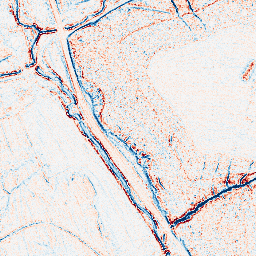
Category: edge_preserving
Decomposition family: anisotropic_diffusion
Decomposition parameters: iterations: 5
kappa: 100
gamma: 0.1
Upsampling method: sinc_hamming
Upsampling parameters: scale: 8
kernel_size: 16
Upsampling scale: 8